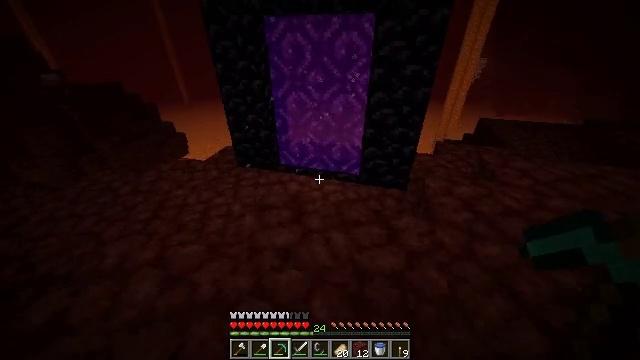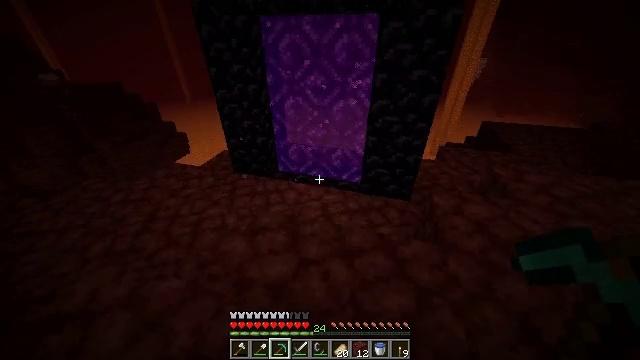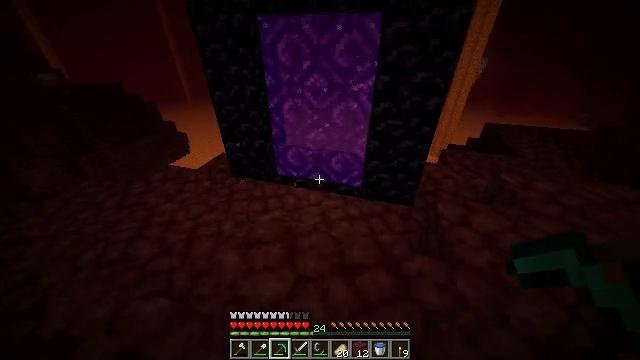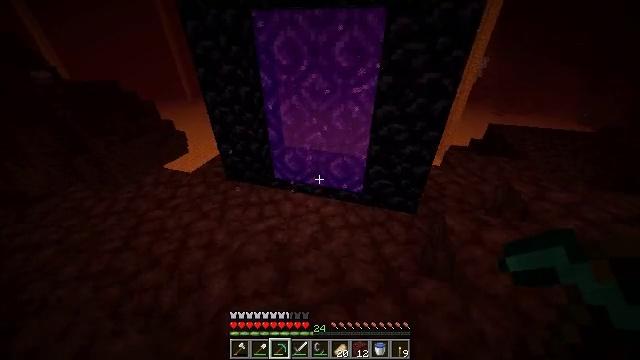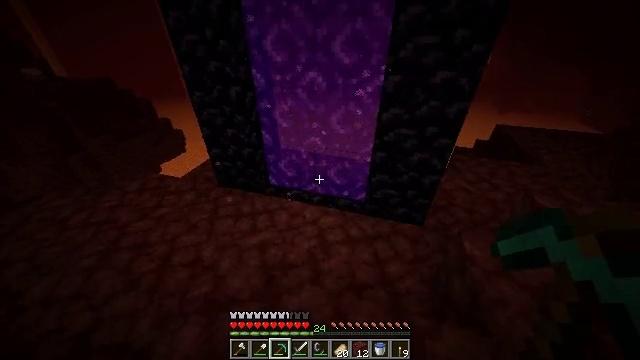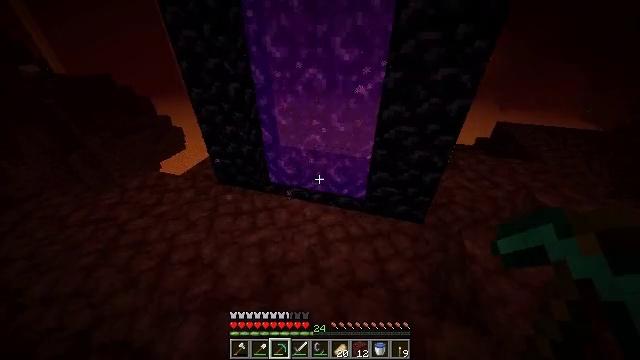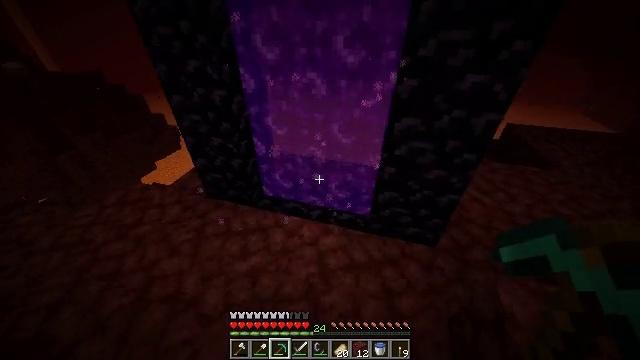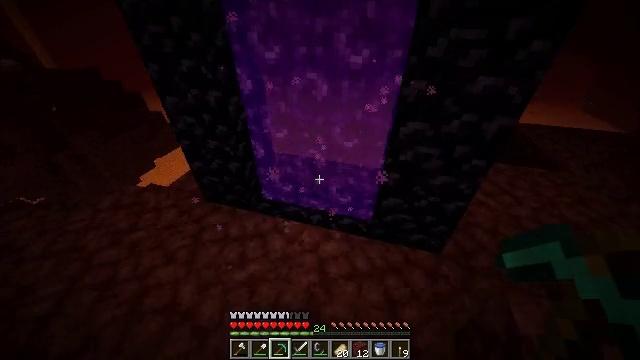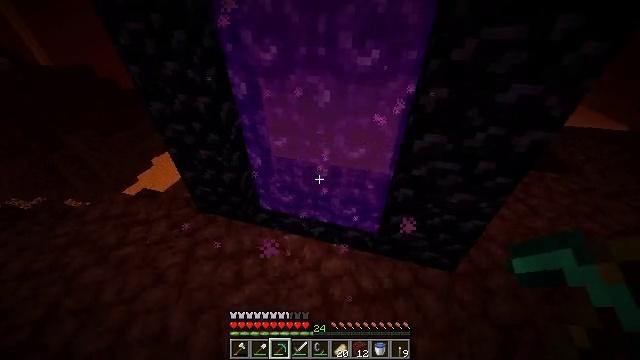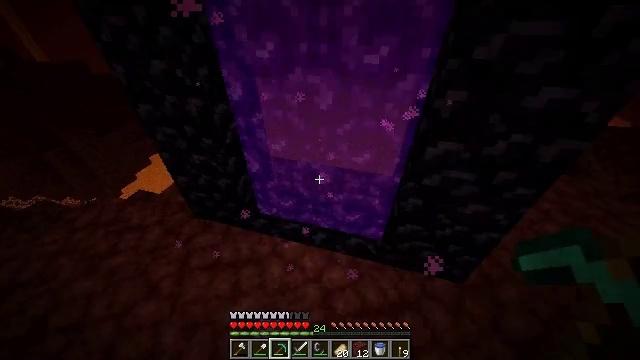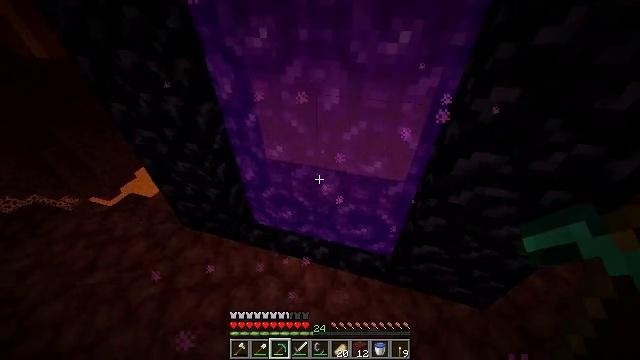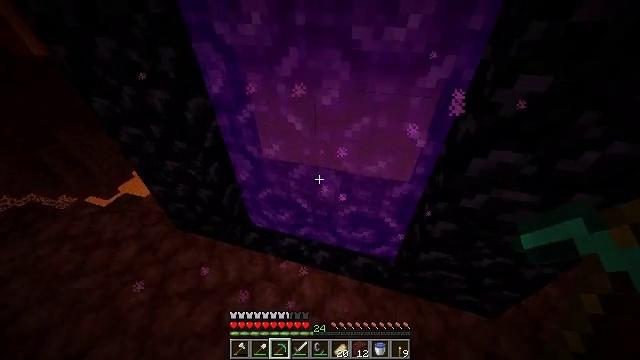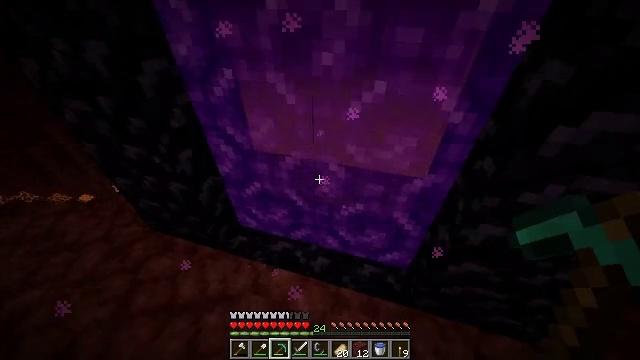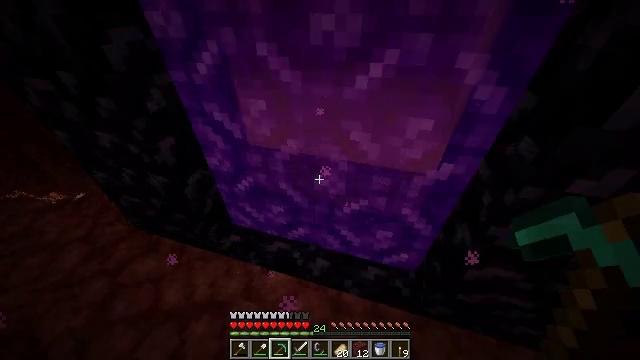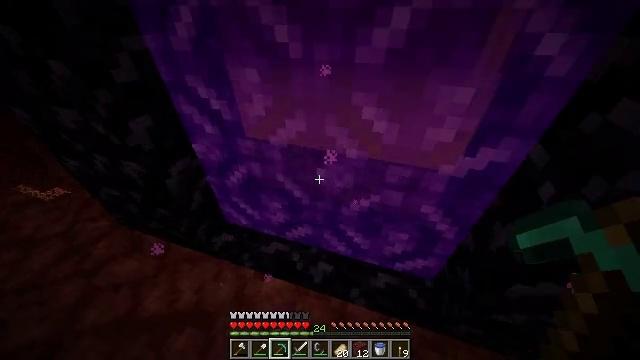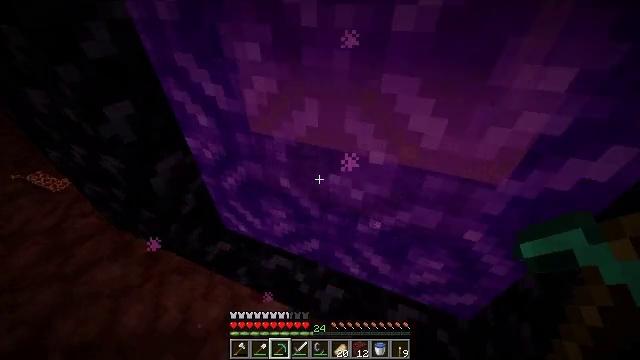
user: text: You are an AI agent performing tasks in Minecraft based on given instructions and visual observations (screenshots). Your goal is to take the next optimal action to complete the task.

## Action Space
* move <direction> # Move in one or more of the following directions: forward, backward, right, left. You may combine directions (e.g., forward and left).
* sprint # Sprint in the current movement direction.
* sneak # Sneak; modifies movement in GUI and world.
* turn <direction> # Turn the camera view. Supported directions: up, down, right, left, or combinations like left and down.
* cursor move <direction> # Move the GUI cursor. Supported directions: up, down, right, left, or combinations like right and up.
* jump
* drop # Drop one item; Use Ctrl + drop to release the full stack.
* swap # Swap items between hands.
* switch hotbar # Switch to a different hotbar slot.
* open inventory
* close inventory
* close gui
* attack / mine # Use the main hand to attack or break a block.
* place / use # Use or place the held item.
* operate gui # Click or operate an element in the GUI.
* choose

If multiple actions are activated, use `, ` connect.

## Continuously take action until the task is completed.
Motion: motion action
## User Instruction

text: Open the crafting table and craft stone stairs.
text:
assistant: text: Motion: move forward, sprint
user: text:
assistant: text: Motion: move forward, sprint
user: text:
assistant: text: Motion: move forward
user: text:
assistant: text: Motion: move forward
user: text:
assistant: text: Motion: move forward
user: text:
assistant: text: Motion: move forward
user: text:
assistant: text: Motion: move forward
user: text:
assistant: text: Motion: move forward, turn down
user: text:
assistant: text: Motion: move forward, turn down
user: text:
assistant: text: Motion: move forward
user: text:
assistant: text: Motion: move forward
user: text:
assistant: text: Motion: move forward
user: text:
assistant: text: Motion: move forward
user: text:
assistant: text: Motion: turn left
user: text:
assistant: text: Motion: turn left
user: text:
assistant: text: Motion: turn left and up
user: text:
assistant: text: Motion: move right, turn left and up
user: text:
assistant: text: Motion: move right, turn left and up
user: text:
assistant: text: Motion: move right, turn left and up
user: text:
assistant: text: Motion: move right, turn left and up
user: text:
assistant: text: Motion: turn left and up
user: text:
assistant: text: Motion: turn left
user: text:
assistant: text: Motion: turn left
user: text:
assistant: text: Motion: move forward
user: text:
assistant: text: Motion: move forward
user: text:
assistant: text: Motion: move forward
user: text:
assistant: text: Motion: no_op
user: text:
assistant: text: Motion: no_op
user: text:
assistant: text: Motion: no_op
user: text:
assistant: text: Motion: no_op